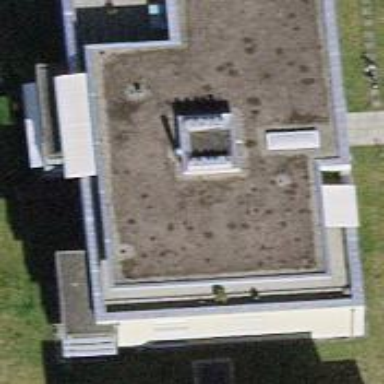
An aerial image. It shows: Building with flat roof.